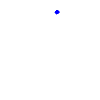
Particle: electron